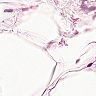
Metastatic tissue present: no